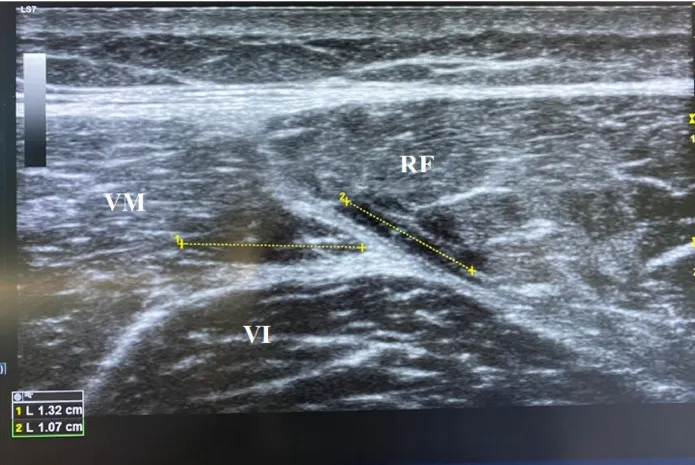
Ultrasonography of the rectus femoris 1 week post-injury.
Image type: radiology (ultrasound)